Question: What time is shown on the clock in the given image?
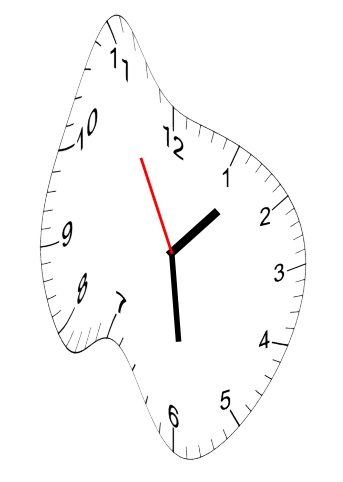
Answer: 01:28:55